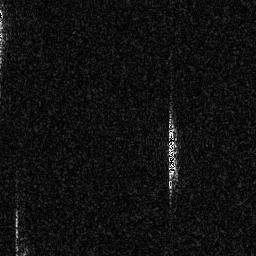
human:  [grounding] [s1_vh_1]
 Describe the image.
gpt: In the satellite image, there is  <ref>1 medium ship </ref> <box>[[64, 47, 69, 70, 0]]</box> located at center.